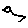
Label: bird